Question: ![enter image description here][1]
I want to make a tab layout application, in which there are four tabs. Now I would like to set multiple layouts in one tab.
For example, the example below of a tab layout they make four tabs,

Now in the first tab (Timeline) make a button that give next page link,
press next button and other layout display in the first tab (timeline tab). So what thing do I need to do?
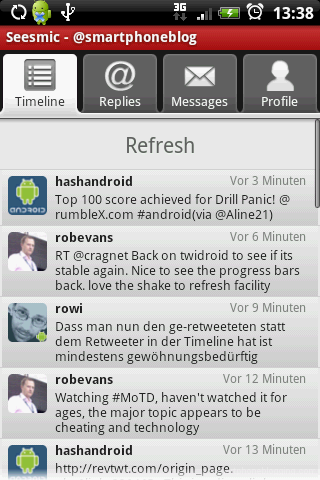
Answer: You have to use the ActivityGroup. Read <URL>, and you will get what you want.